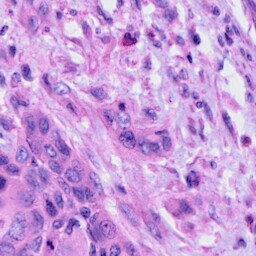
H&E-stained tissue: Cervix